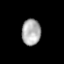
Tissue: prostate
Cell type: Myeloid cells
Senescence score: 0.3233
Nuclear area (px): 489
Mean DAPI intensity: 171.787